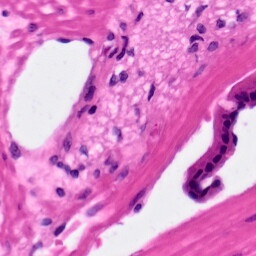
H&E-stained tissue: Pancreatic